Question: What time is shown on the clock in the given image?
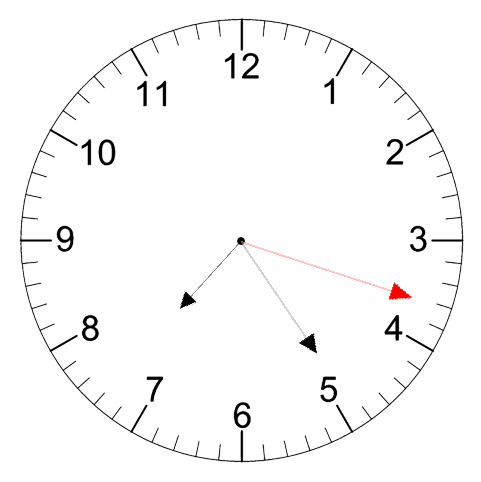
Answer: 07:24:18